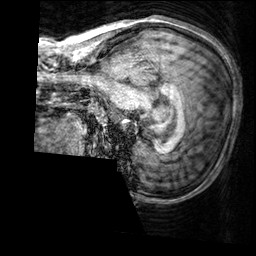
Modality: T1w
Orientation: sagittal
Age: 24
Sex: female
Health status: healthy
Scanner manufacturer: siemens
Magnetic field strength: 3 T
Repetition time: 2.3 s
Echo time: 0.00303 s